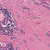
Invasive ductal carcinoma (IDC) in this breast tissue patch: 0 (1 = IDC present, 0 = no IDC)